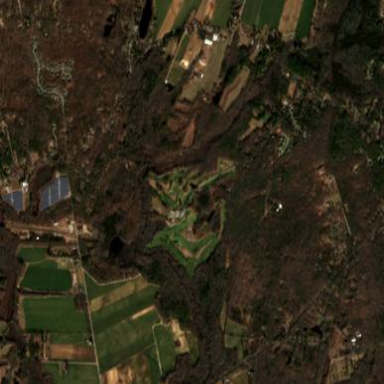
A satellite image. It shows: Golf course surrounded by greenery.